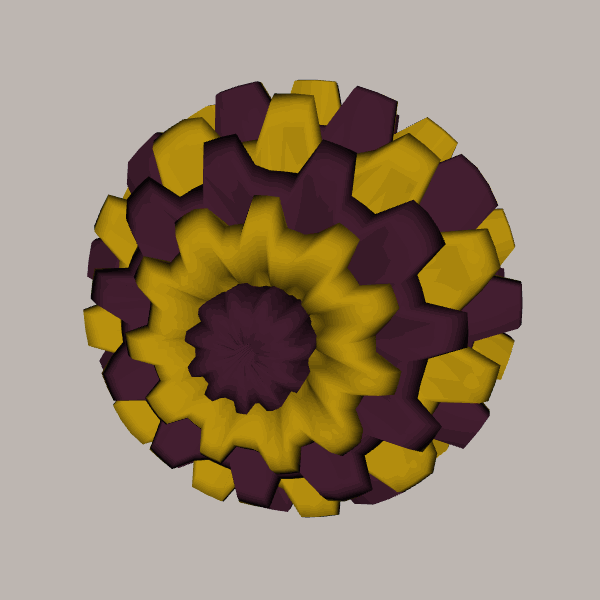
Background: light